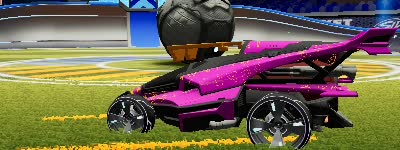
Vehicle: aftershock